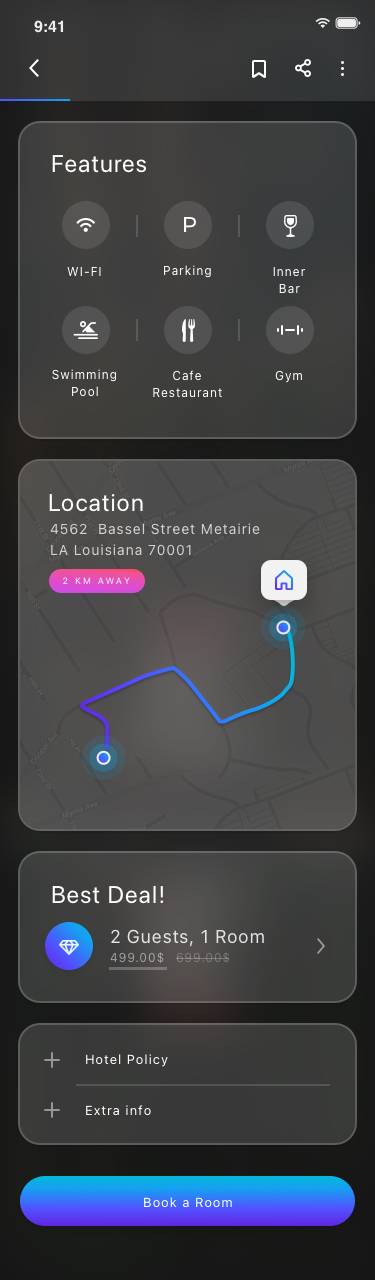
Text in this UI design:
Book a Room
Extra info
Hotel Policy
699.00$
499.00$
2 Guests, 1 Room
Best Deal!
2 km away
4562  Bassel Street Metairie LA Louisiana 70001
Location
Gym
Cafe Restaurant
Swimming Pool
Inner Bar
Parking
WI-FI
Features
9:41